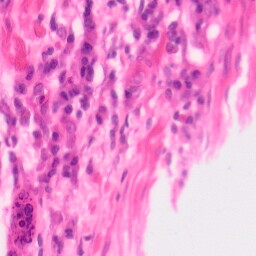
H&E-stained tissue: Colon